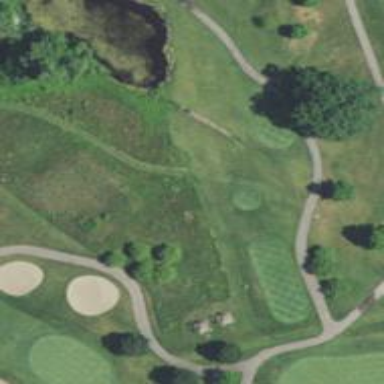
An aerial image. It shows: View of golf hole.